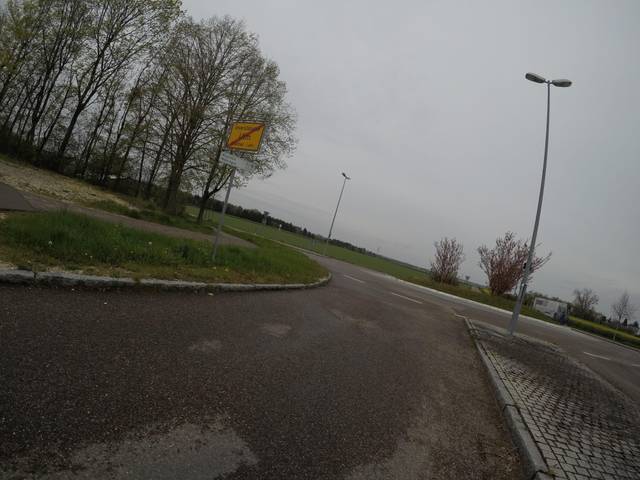
Region: Germany
Coordinates: 48.431, 9.963